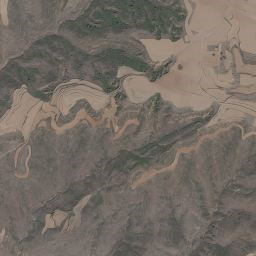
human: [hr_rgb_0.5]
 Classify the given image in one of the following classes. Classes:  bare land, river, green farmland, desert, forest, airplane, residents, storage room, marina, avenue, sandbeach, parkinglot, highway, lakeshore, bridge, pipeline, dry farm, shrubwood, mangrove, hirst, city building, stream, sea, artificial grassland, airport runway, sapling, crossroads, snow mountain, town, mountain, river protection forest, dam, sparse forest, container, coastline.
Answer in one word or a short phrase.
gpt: mountain